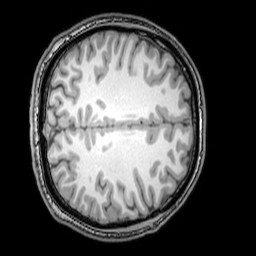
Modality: T1w
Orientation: axial
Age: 26
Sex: male
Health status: healthy
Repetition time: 0.081 s
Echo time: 0.037 s